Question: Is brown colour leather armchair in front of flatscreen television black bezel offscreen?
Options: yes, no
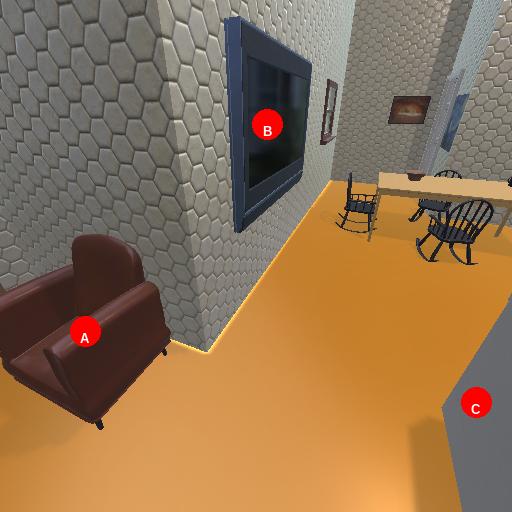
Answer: yes